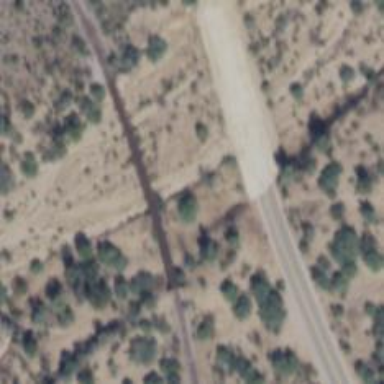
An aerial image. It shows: Bridge over railway line.